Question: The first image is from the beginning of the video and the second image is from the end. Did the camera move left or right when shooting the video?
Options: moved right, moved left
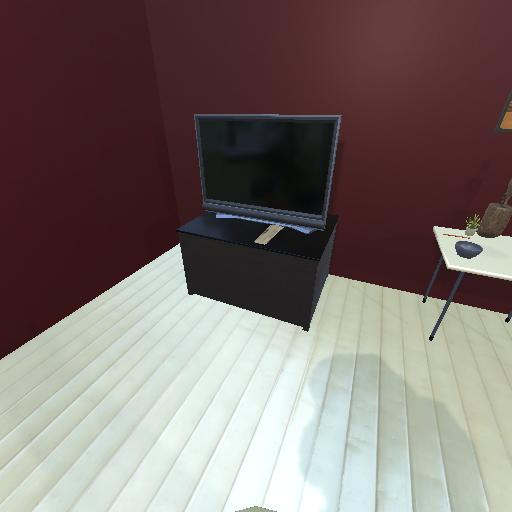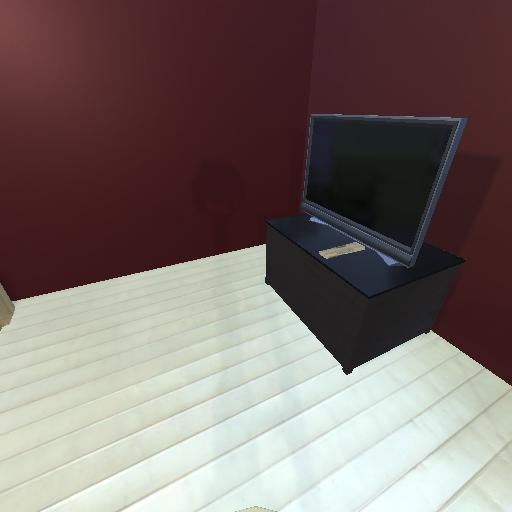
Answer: moved right